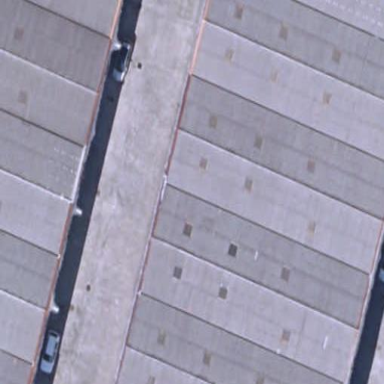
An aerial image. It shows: Industrial building.